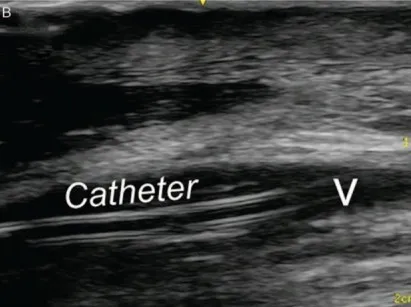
Ultrasound imaging after placement of the catheter. (B) Longitudinal view of the brachial vein. A catheter is present inside the brachial vein. Catheter = midline, V = brachial vein, A = brachial artery.
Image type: radiology (ultrasound)